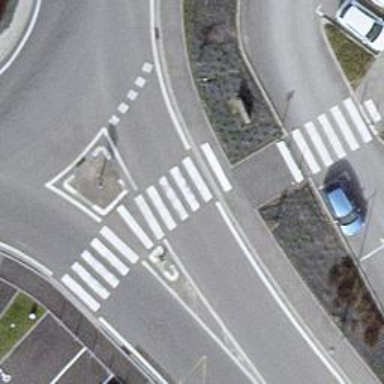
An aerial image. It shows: Uncontrolled zebra crossing with pedestrian island.